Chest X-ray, PA view. Patient: 56 years old, sex M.
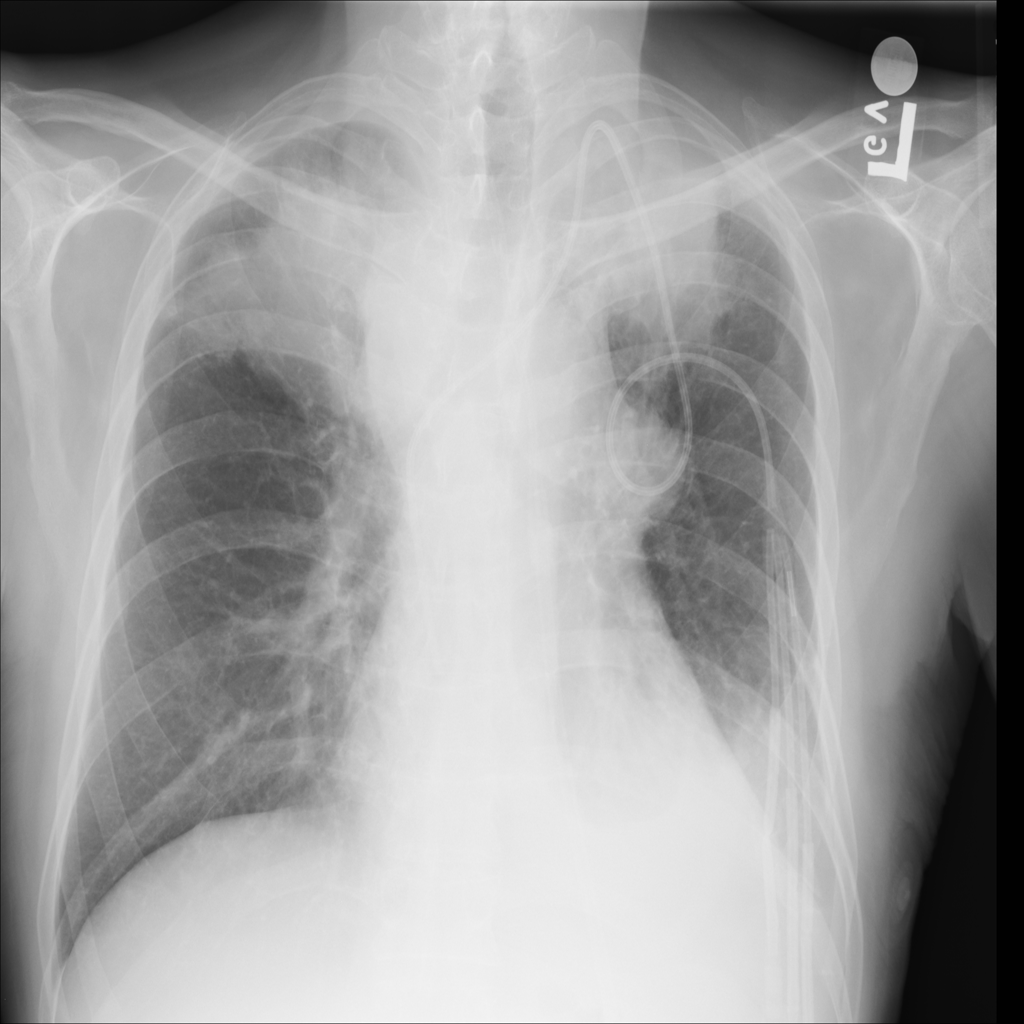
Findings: Atelectasis, Effusion, Mass